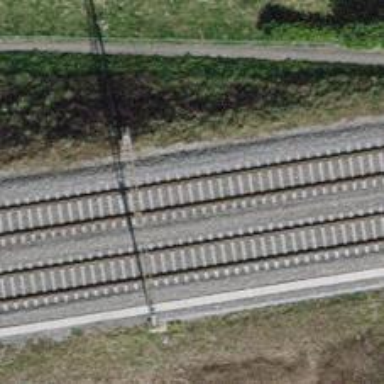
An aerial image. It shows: Single-track electrified railway with contact line.